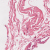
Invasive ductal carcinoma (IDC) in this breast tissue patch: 0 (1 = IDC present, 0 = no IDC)